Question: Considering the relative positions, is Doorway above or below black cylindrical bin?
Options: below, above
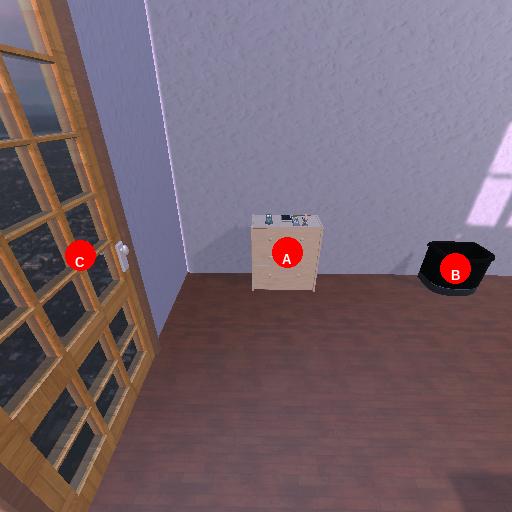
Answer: below